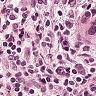
Metastatic tissue present: yes